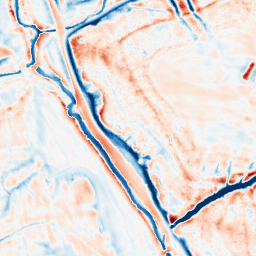
Category: edge_preserving
Decomposition family: bilateral
Decomposition parameters: d: 21
sigma_color: 25
sigma_space: 100
Upsampling method: sinc_blackman
Upsampling parameters: scale: 2
kernel_size: 8
Upsampling scale: 2